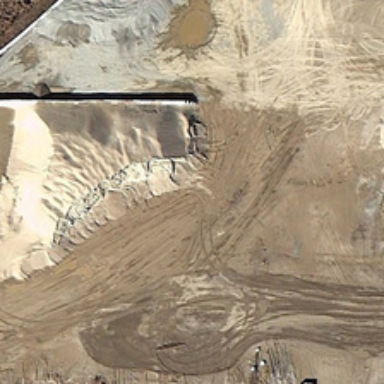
It it a piece of yellow bareland .